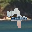
Label: 7